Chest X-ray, AP view. Patient: 52 years old, sex F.
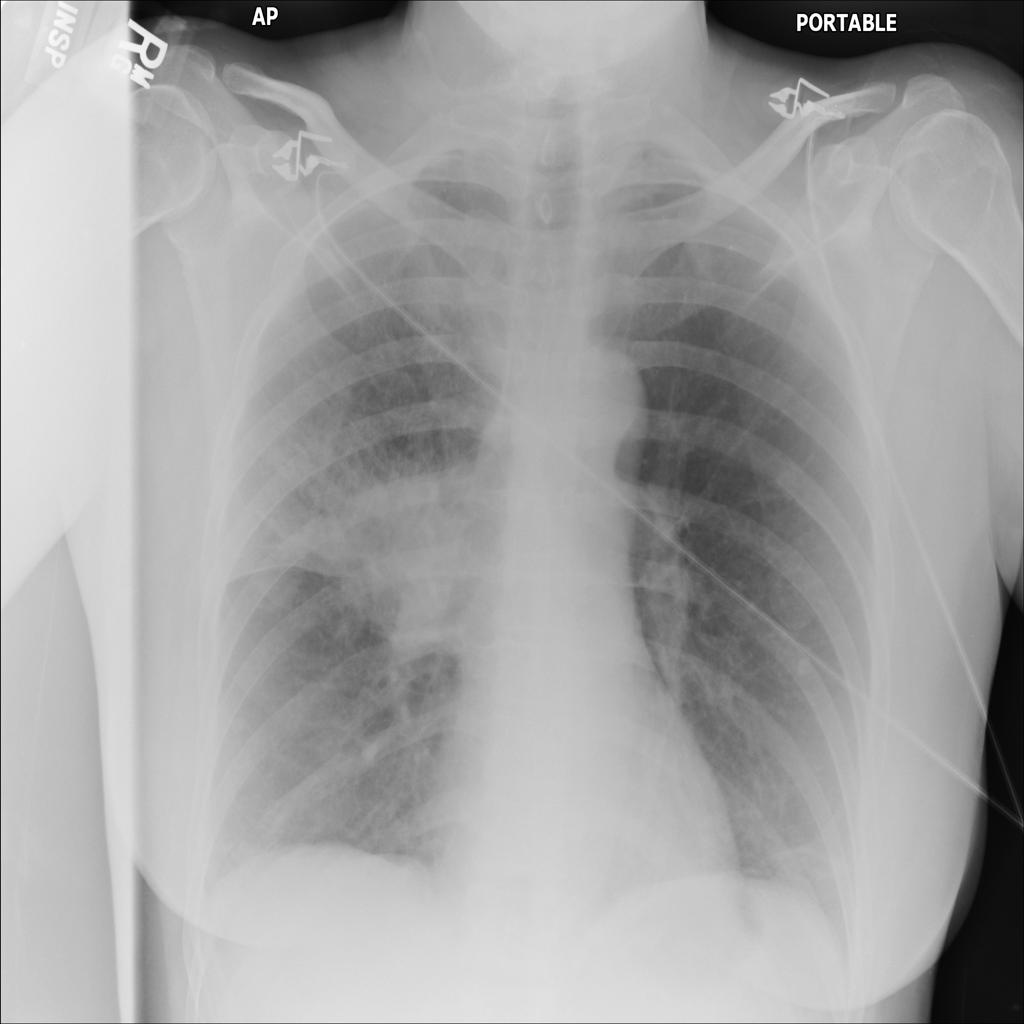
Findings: Mass